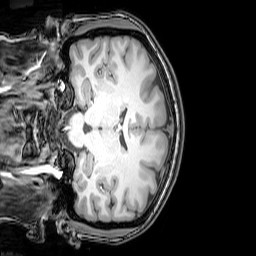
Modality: T1w
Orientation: coronal
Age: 24
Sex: female
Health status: healthy
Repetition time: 0.081 s
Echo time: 0.037 s